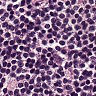
Metastatic tissue present: no